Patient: sex M, age 58
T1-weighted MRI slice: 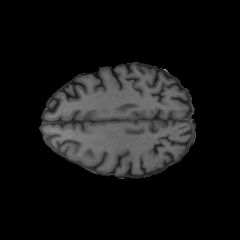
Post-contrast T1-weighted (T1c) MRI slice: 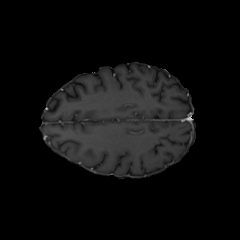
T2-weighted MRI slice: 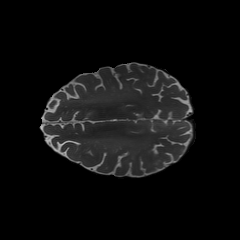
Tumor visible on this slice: no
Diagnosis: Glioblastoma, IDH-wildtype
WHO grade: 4